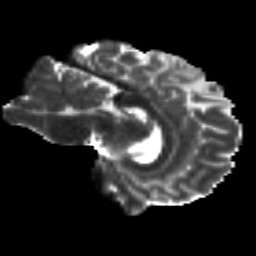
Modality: T2w
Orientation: sagittal
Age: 32
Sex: male
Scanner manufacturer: siemens
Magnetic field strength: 3 T
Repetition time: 8.8 s
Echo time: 0.085 s